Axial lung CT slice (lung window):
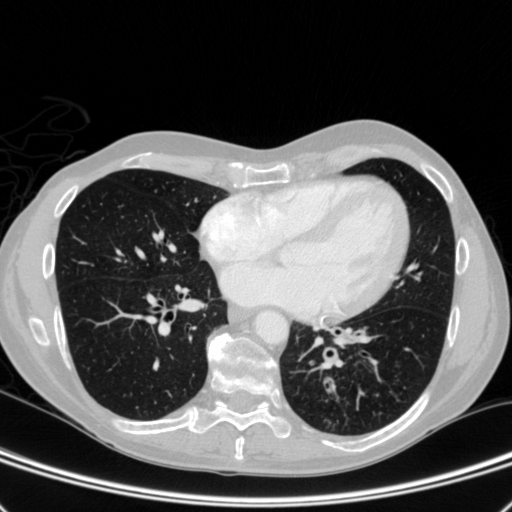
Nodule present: no